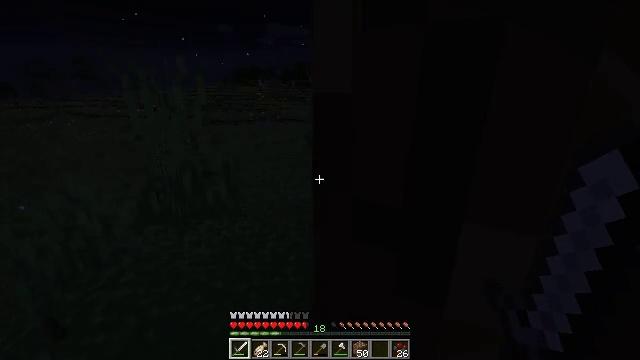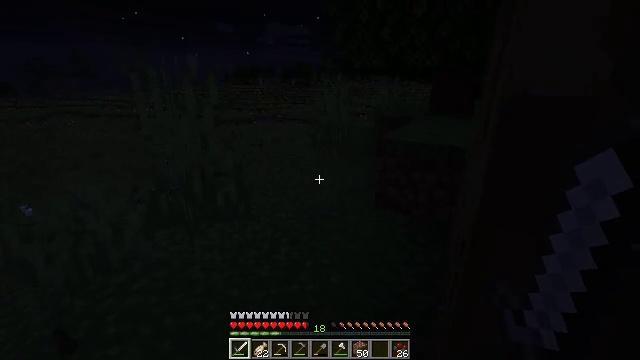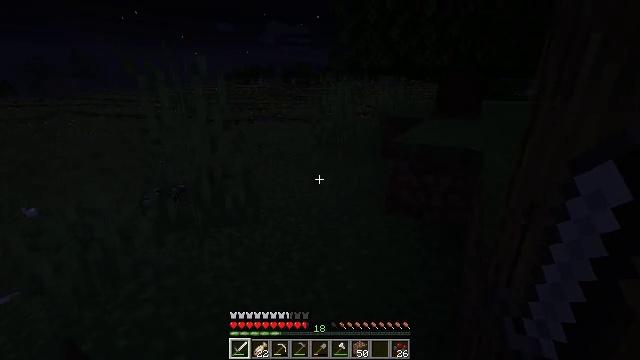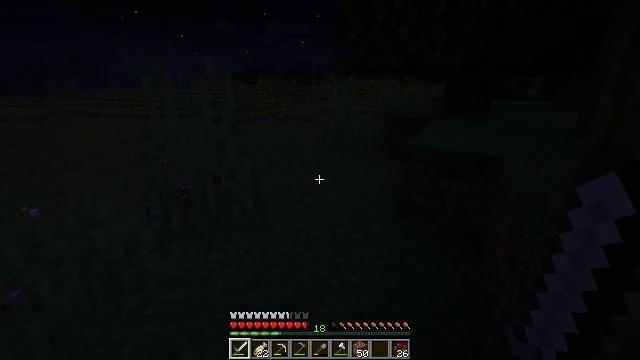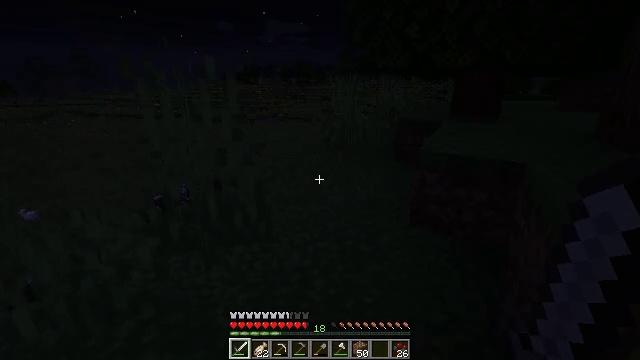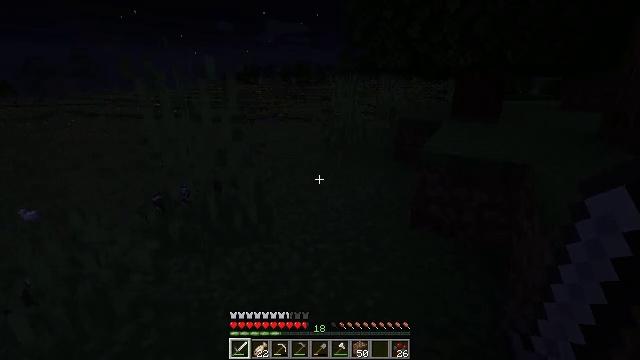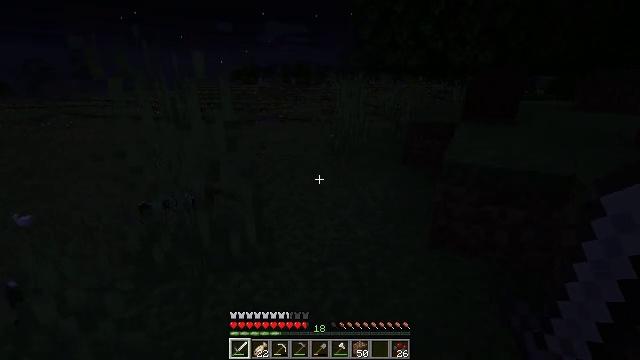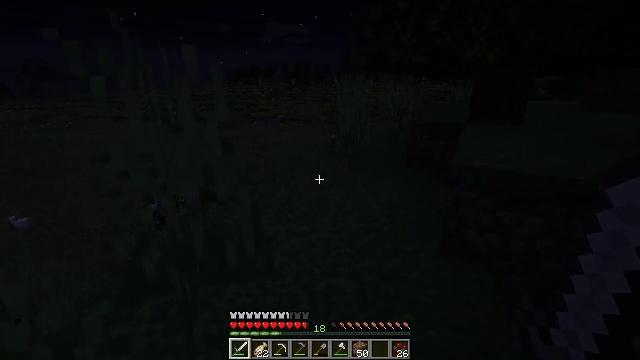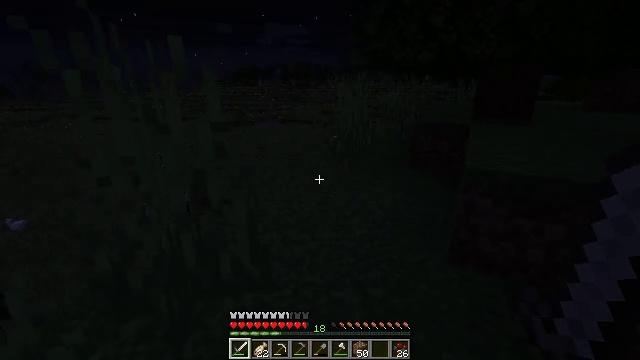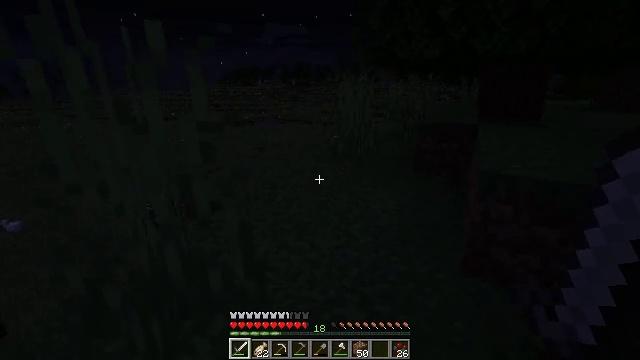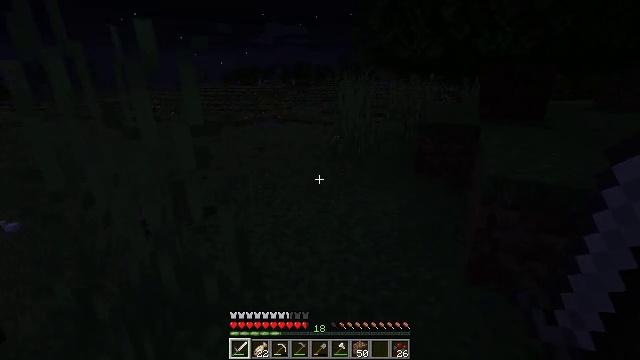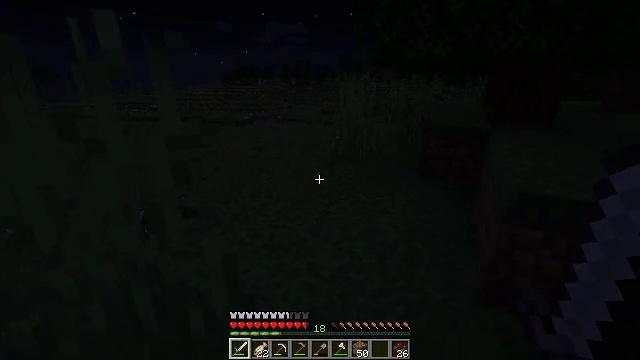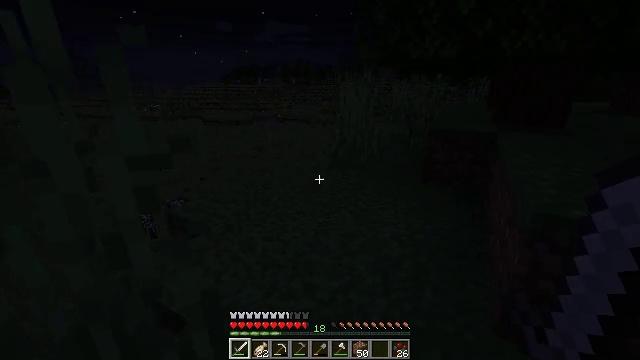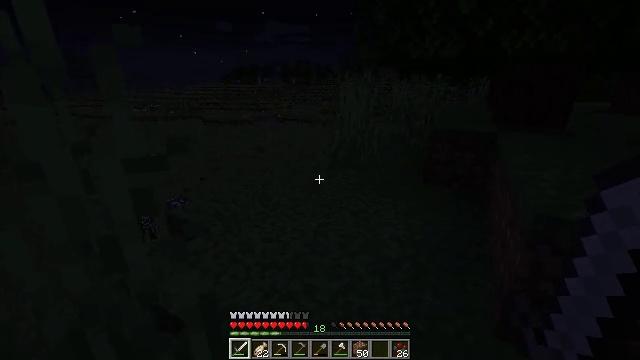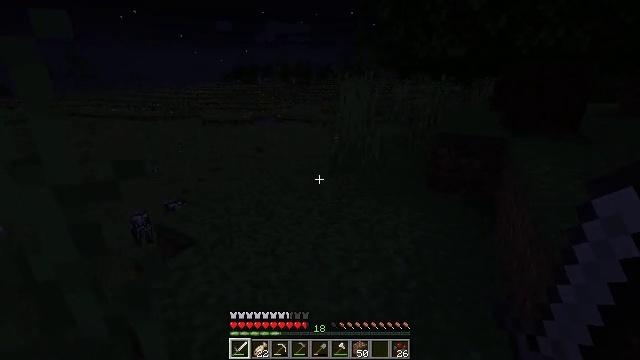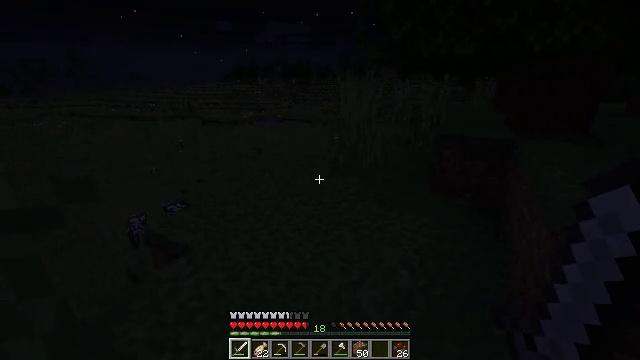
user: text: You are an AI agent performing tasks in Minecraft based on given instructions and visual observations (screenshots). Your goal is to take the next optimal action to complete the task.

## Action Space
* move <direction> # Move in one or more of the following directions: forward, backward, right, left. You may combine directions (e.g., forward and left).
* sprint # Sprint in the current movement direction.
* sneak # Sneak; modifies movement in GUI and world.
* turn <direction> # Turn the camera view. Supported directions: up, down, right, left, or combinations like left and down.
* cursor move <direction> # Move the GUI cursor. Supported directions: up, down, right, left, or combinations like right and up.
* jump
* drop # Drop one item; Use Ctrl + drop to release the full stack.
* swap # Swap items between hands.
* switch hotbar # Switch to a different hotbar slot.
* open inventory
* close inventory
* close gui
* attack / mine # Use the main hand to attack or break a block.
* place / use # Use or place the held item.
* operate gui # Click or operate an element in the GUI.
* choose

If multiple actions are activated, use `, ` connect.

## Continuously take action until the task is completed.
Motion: motion action
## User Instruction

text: Remove the tall grass to clear the area.
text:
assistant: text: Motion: move forward and move left
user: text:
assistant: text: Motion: move forward and move left
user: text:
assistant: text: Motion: move forward
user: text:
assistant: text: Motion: move forward
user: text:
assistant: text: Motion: move forward
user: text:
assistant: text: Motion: move forward
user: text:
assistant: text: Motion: move forward
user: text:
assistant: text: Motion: move forward
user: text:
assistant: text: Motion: move forward
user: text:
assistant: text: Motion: move forward
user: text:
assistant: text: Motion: no_op
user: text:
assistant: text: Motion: move forward
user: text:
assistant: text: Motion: move forward
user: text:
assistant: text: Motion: move forward
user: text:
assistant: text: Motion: no_op
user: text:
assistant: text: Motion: move forward
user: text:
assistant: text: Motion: move forward
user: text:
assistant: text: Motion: move forward
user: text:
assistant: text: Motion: move forward
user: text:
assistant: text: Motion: move forward
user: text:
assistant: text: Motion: move forward
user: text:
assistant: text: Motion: move forward
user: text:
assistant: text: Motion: move forward
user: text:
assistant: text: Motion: move forward
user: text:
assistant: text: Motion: move forward
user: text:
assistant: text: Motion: move forward
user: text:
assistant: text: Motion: move forward
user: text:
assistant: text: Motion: move forward
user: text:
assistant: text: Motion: move forward
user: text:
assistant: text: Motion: move forward